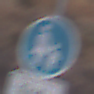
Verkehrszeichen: Gehweg
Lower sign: HinweisDurchVerbaleAngabe2
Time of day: SunriseSunset
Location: Outdoor (Suburban)
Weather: PartlyCloudy
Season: NotSpecified
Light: Natural